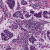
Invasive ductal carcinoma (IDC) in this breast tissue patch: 0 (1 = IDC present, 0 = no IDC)